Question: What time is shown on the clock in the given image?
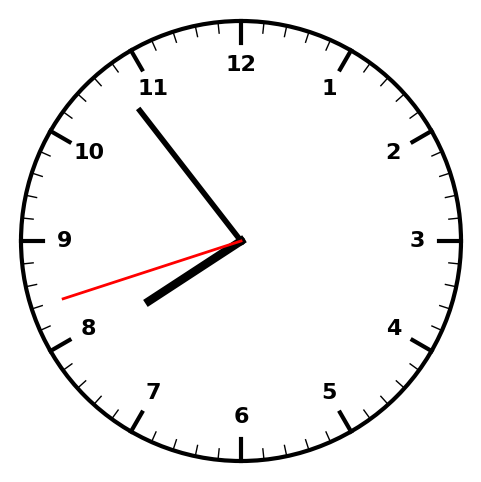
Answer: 07:53:42